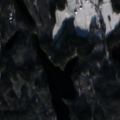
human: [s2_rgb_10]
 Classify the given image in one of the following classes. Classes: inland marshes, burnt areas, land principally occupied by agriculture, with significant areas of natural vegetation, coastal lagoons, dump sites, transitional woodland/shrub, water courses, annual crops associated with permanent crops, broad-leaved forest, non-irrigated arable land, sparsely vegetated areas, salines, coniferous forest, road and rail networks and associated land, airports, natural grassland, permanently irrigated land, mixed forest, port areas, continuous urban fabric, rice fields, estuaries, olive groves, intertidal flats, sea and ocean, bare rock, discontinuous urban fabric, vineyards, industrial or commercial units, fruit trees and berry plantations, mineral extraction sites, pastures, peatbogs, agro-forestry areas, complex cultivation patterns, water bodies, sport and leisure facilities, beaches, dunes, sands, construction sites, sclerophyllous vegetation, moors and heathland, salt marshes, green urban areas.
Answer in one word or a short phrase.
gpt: land principally occupied by agriculture, with significant areas of natural vegetation, coniferous forest, mixed forest, transitional woodland/shrub, water bodies